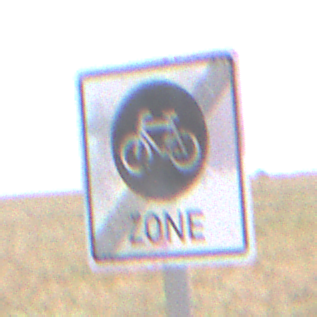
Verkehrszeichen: EndeFahrradzone
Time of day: Midday
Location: Outdoor (Nature)
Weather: PartlyCloudy
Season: NotSpecified
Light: Natural